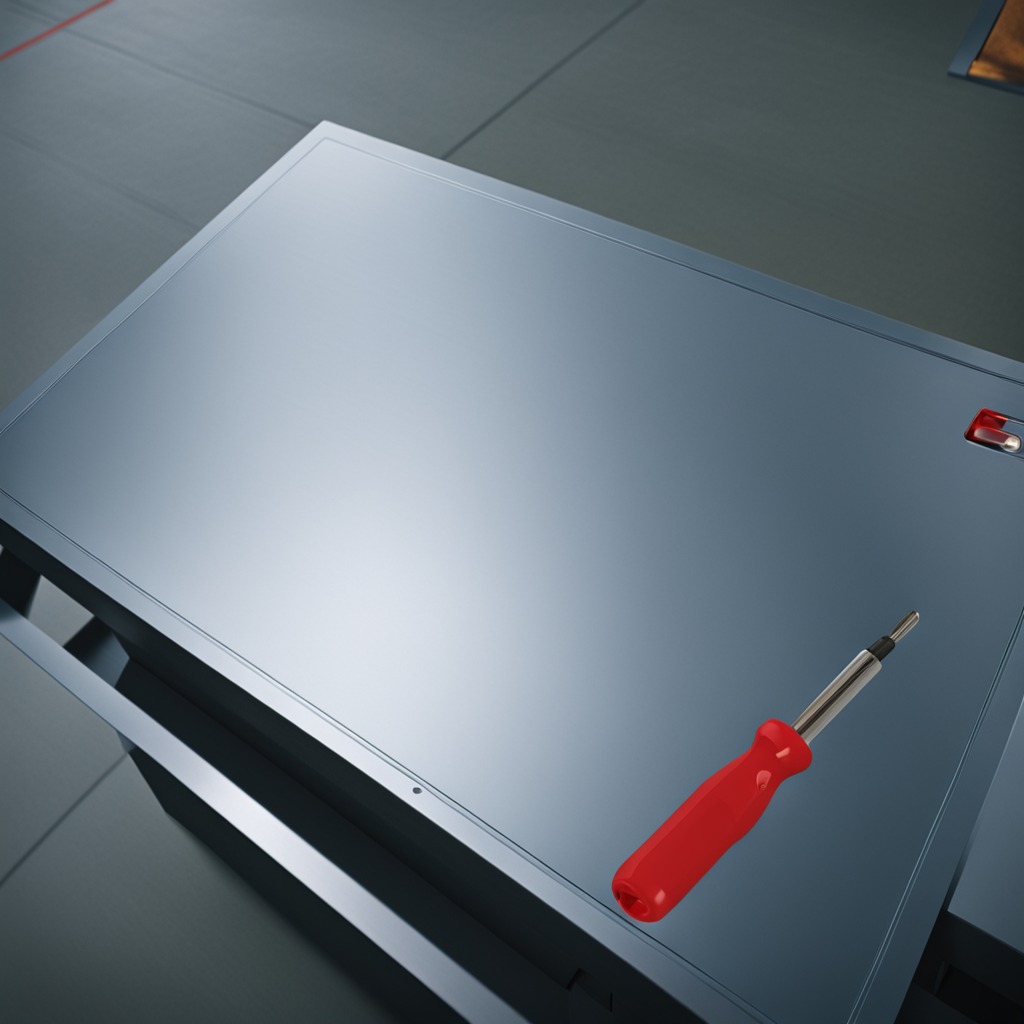
A screwdriver lying on the toolbox surface in an airplane hangar workshop.